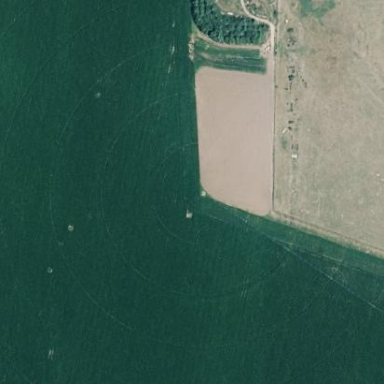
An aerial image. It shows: Farmland with pivot irrigation system.